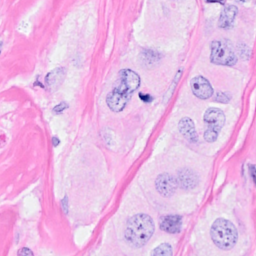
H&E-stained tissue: Breast